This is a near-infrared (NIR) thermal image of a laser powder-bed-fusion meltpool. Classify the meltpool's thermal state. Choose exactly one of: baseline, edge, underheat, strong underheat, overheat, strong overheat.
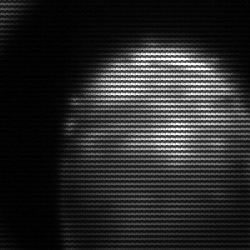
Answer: edge